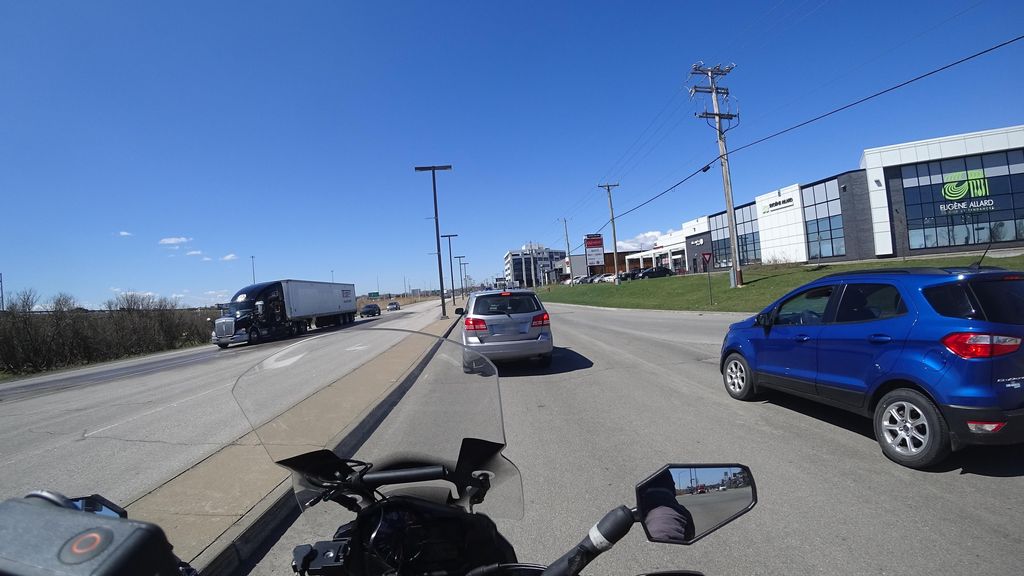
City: quebec_city